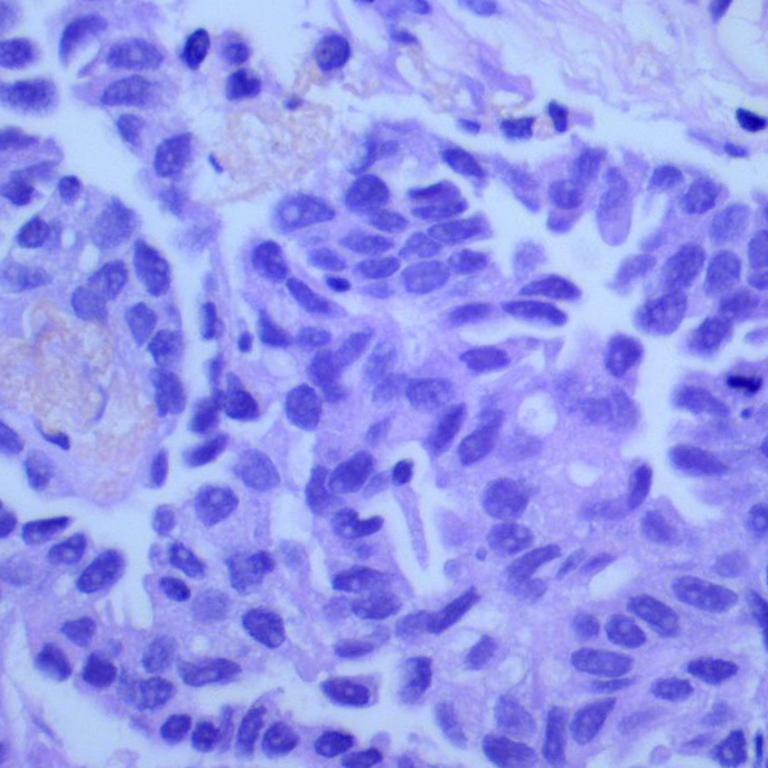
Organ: lung
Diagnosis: adenocarcinomas